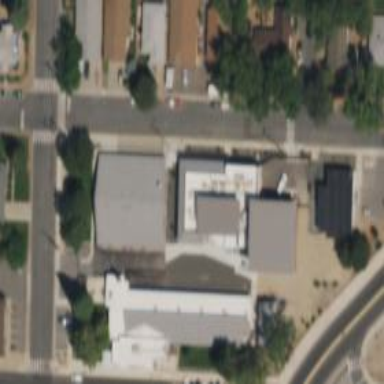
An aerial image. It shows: School.